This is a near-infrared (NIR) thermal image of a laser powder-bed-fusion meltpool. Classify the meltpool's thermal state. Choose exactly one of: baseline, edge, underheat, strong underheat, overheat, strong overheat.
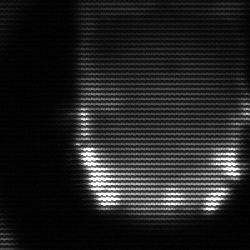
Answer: baseline